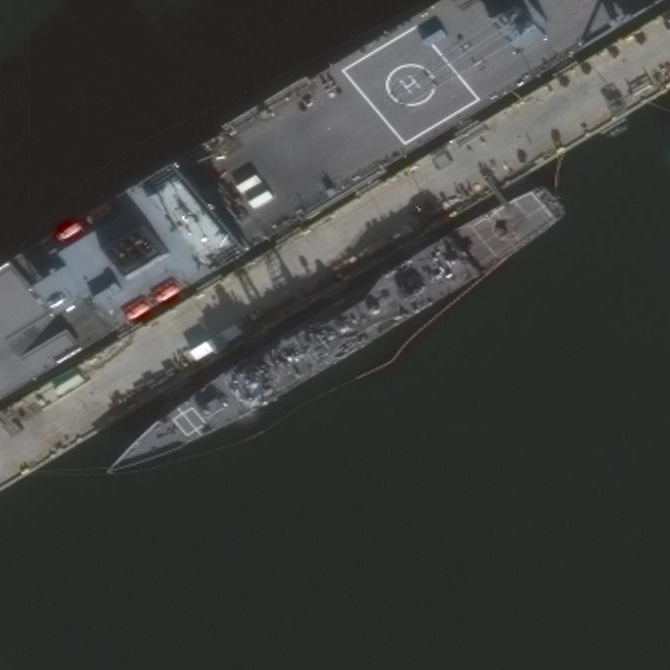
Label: cruiser